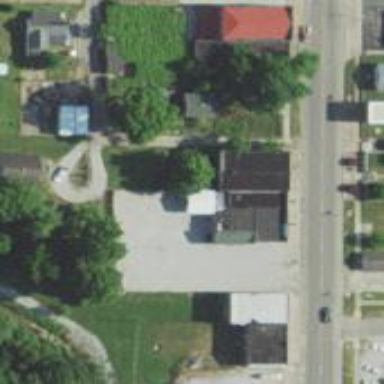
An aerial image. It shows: Alley classified as service road.